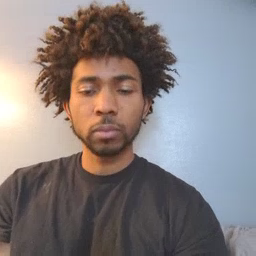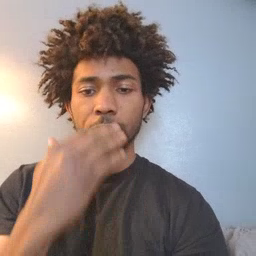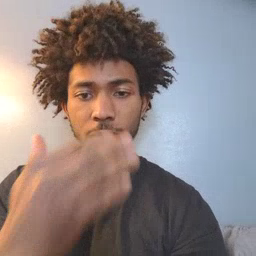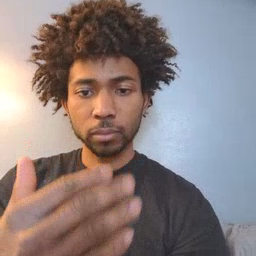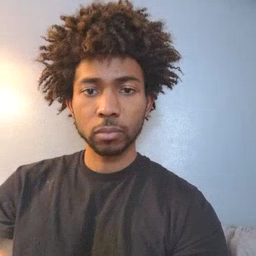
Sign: thankyou